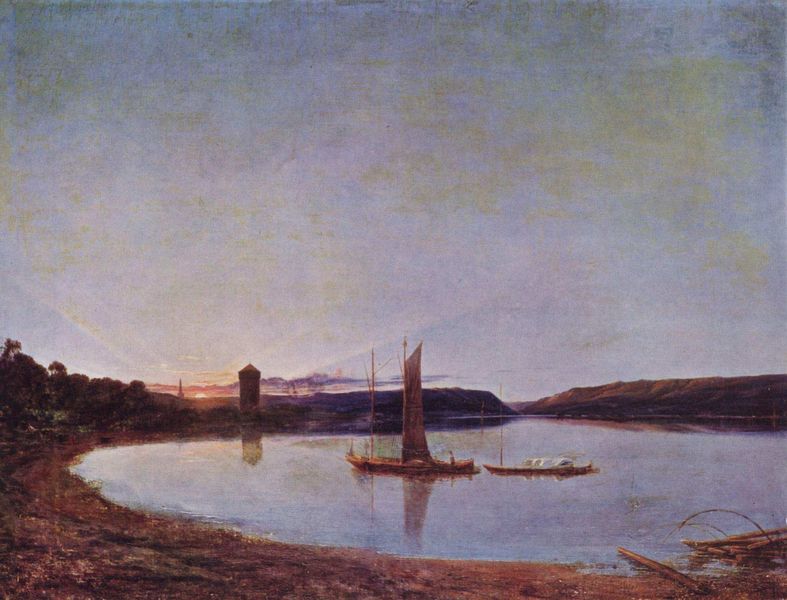
Titel: See bei Sonnenuntergang
Künstler: Francis Danby
Standort: Genève
Institution: Musée d'Art et d'Histoire
Schlagwörter: baum, berg, blau, felsen, gemälde, himmel, meer, wasser, weiß, wolken, bäume, fluss, gelb, grün, impressionismus, kirchturm, landschaft, ocker, sand, see, teich, ufer, abend, braun, grau, holz, licht, vordergrund, dach, rot, wolke, mensch, steine, öl, dämmerung, erde, ferne, horizont, hügel, morgen, natur, sonnenaufgang, spiegelung, weite, busch, büsche, gewässer, kanal, kirche, pastos, sonne, sträucher, wasserspiegelung, land, figur, leuchte, pflanzen, england, wald, boot, boote, kreis, rund, turm, hellblau, klar, küste, ruhig, schiff, segel, segelboot, segelschiffe, strand, wellen, ruhe, enge, ort, fischer, mast, segelschiff, berge, dünen, fels, gebirge, sonnenuntergang, violett, hafen, masten, stille, holzstämme, treibgut, spitz, balken, stimmung, glatt, still, bucht, reflexion, segelboote, impression, ebbe, strahlen, leuchtturm, urlaub, schlamm, sonnenstrahlen, kapelle, gebirgssee, fjord, hölzer, holzbalken, lagune, friedlich, yacht, durchfahrt, südlich, morgens, schlepper, motorboot, morgenstimmung, egel, unfer, abenstimmung, wassr, meerzunge, hägel, mat, standgut